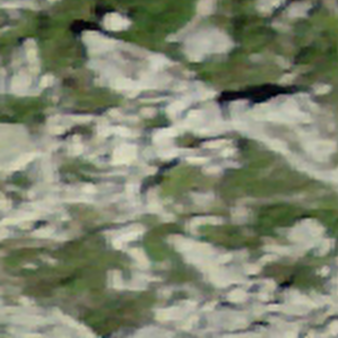
Label: bouldering_area